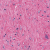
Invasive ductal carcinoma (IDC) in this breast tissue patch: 0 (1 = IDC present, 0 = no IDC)